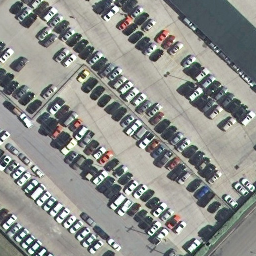
Label: parking lot